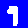
Digit: 9